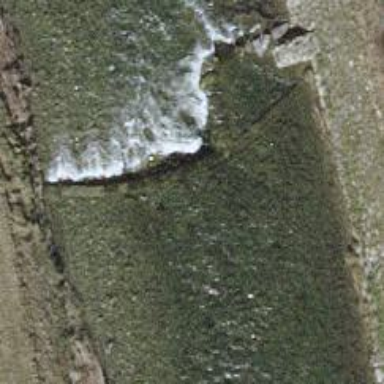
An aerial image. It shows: Weir along the waterway.